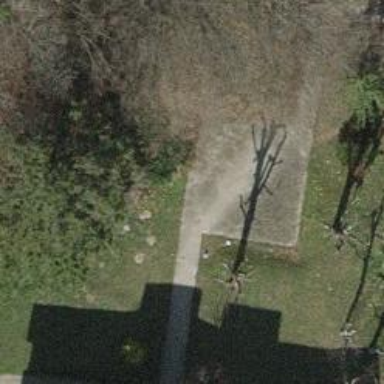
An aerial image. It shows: Path made of paving stones.